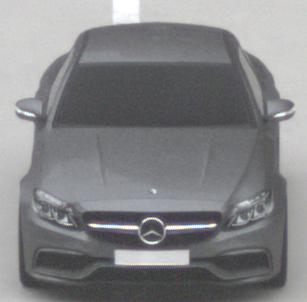
Make: Mercedes-Benz
Model: C 43 AMG
Detailed model: C-Class (205) AMG Limousine
Model produced from: 2016/10
Model produced until: 2018/04
Doors: 4
Color: gray
Road condition: dry road
Daytime: morning or afternoon
Contrast: low contrast